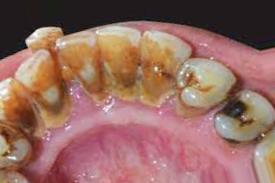
Condition: Tooth Discoloration